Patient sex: M
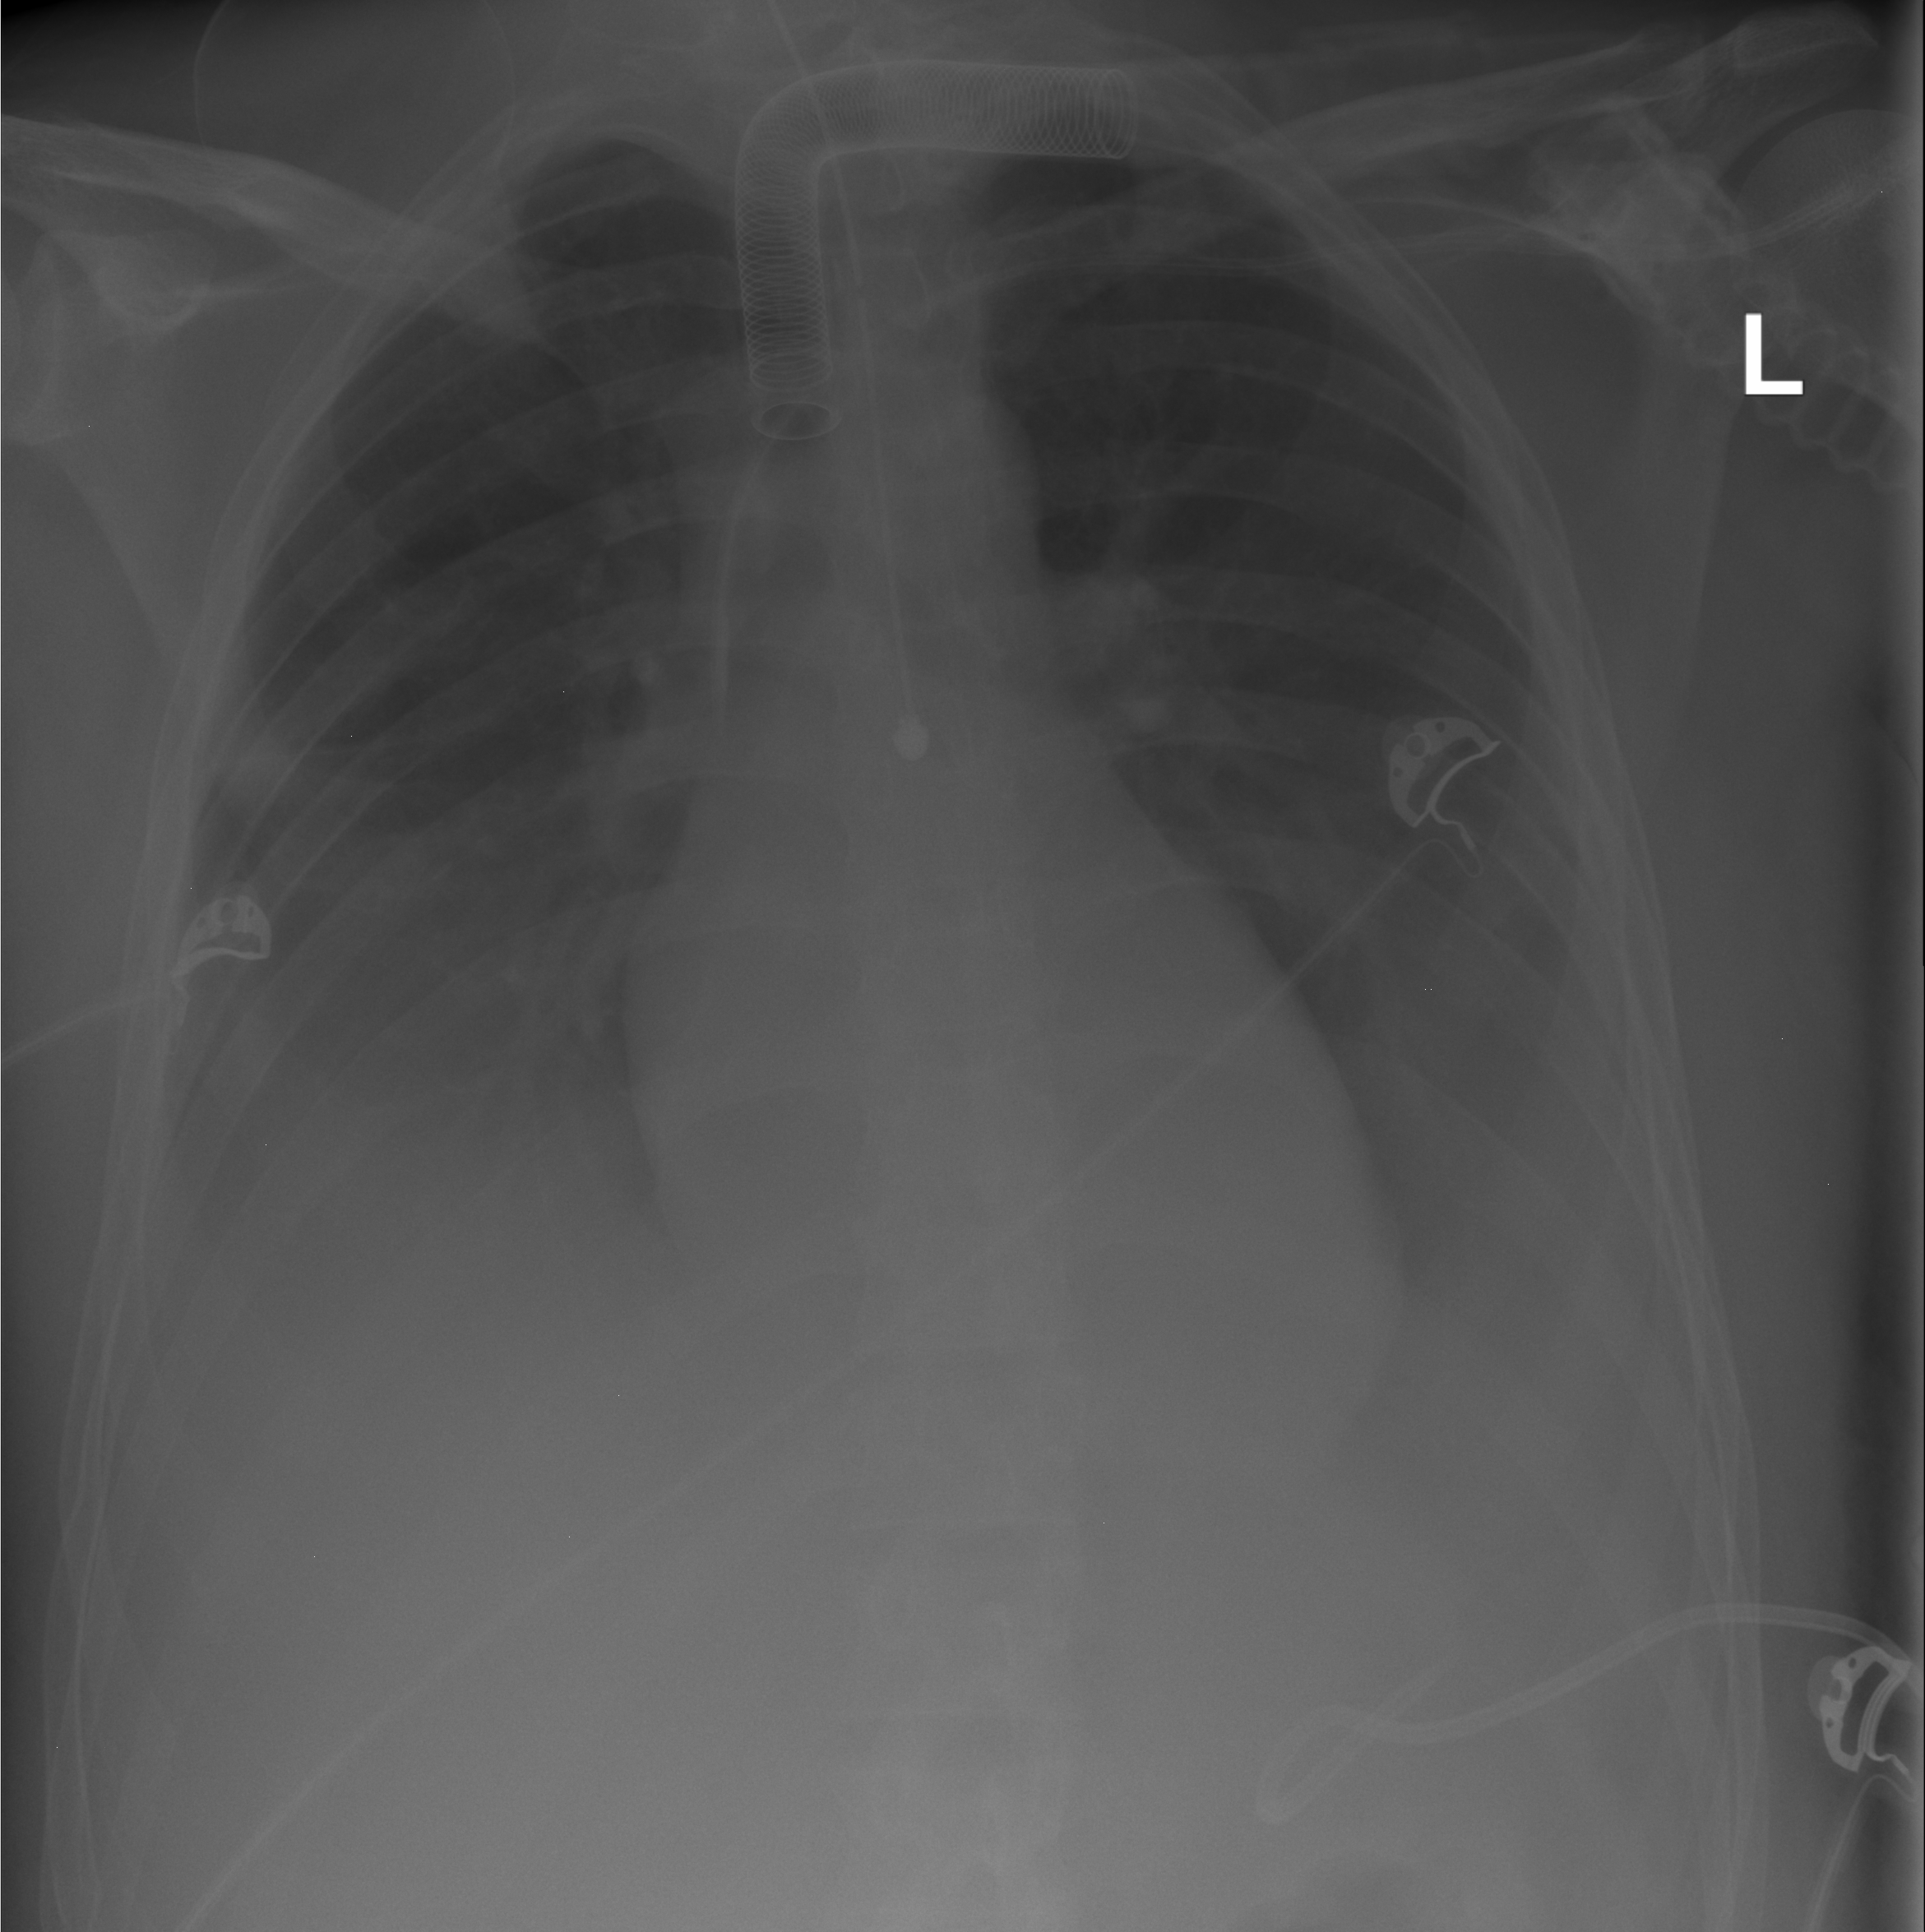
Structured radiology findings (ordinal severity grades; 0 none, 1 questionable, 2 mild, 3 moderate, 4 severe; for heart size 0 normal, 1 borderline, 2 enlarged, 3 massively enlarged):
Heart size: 0
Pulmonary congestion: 0
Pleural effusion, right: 3
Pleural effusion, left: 3
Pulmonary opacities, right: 0
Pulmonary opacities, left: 0
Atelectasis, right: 2
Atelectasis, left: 2